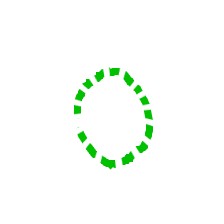
Shape: circle